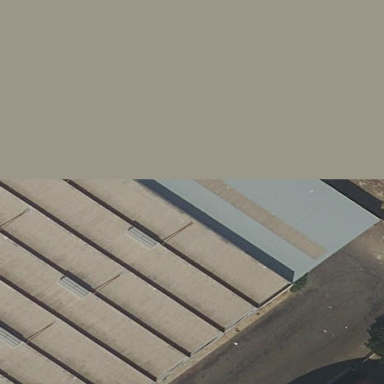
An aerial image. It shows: View of roof of building.